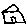
Label: house